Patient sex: F
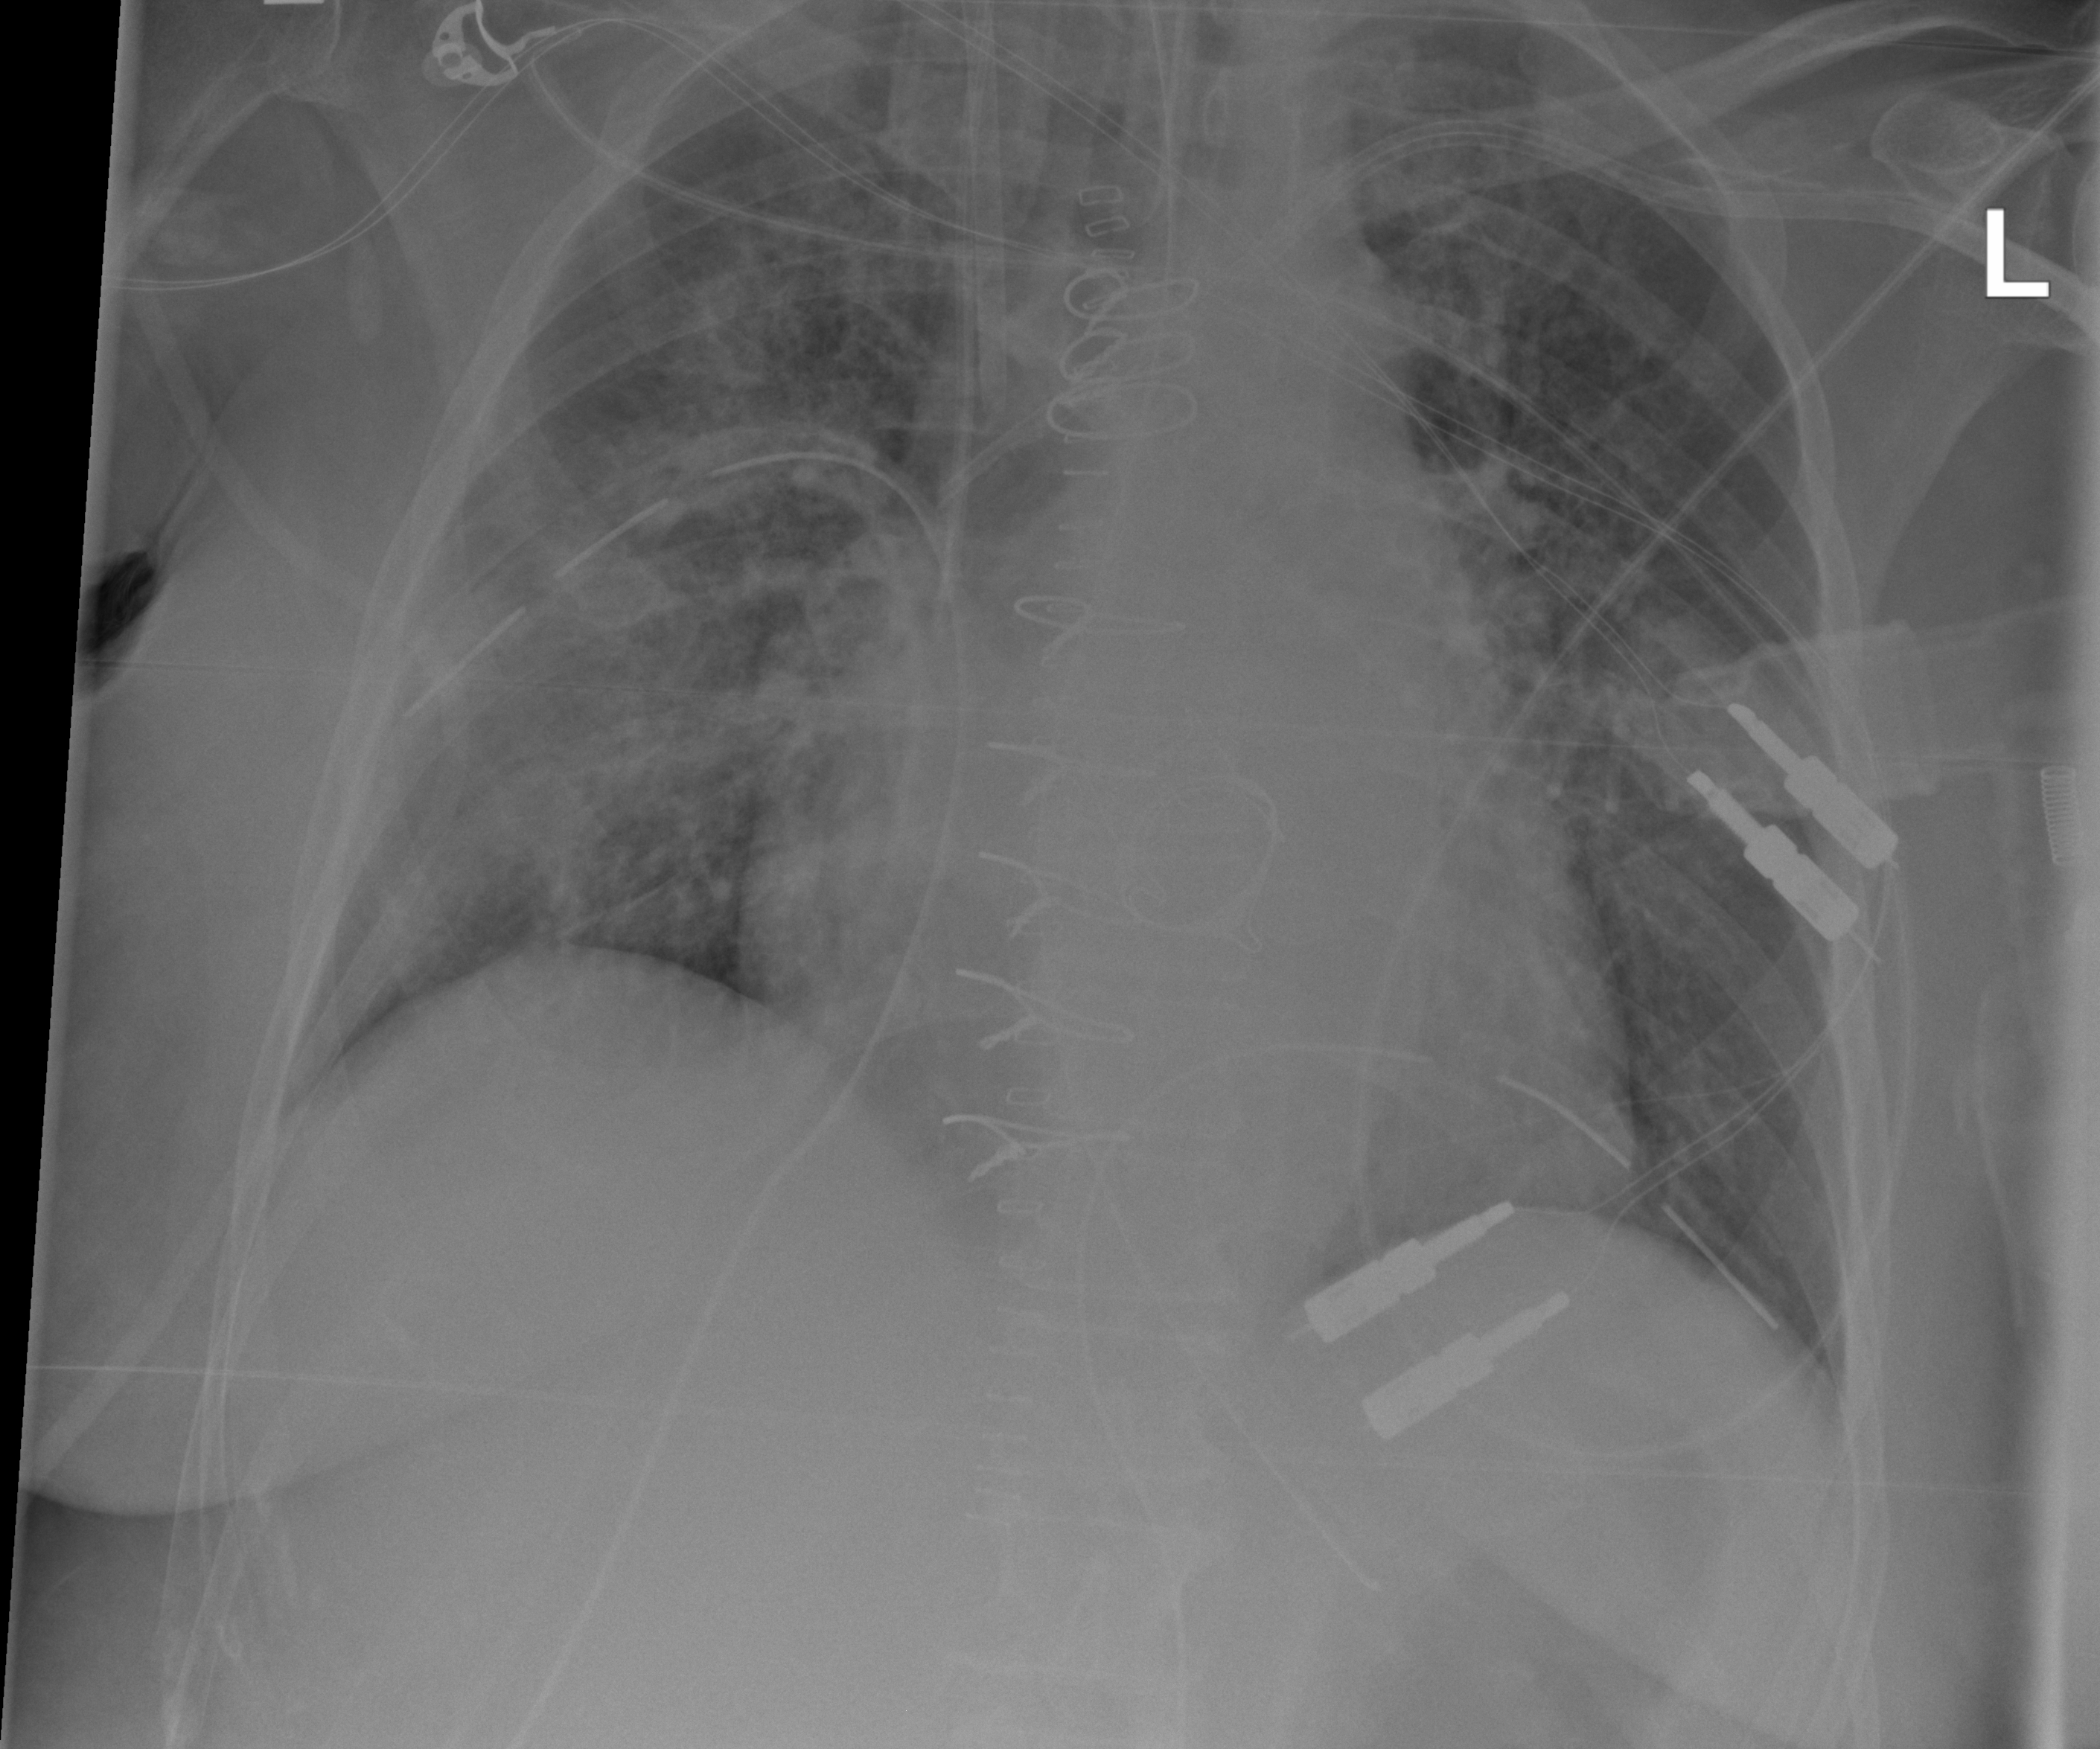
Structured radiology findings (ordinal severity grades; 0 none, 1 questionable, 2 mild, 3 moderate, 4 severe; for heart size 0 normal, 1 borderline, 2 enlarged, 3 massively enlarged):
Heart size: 2
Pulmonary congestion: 3
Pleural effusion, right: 0
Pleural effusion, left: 0
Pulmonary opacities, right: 3
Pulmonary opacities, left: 2
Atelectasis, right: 3
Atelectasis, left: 2